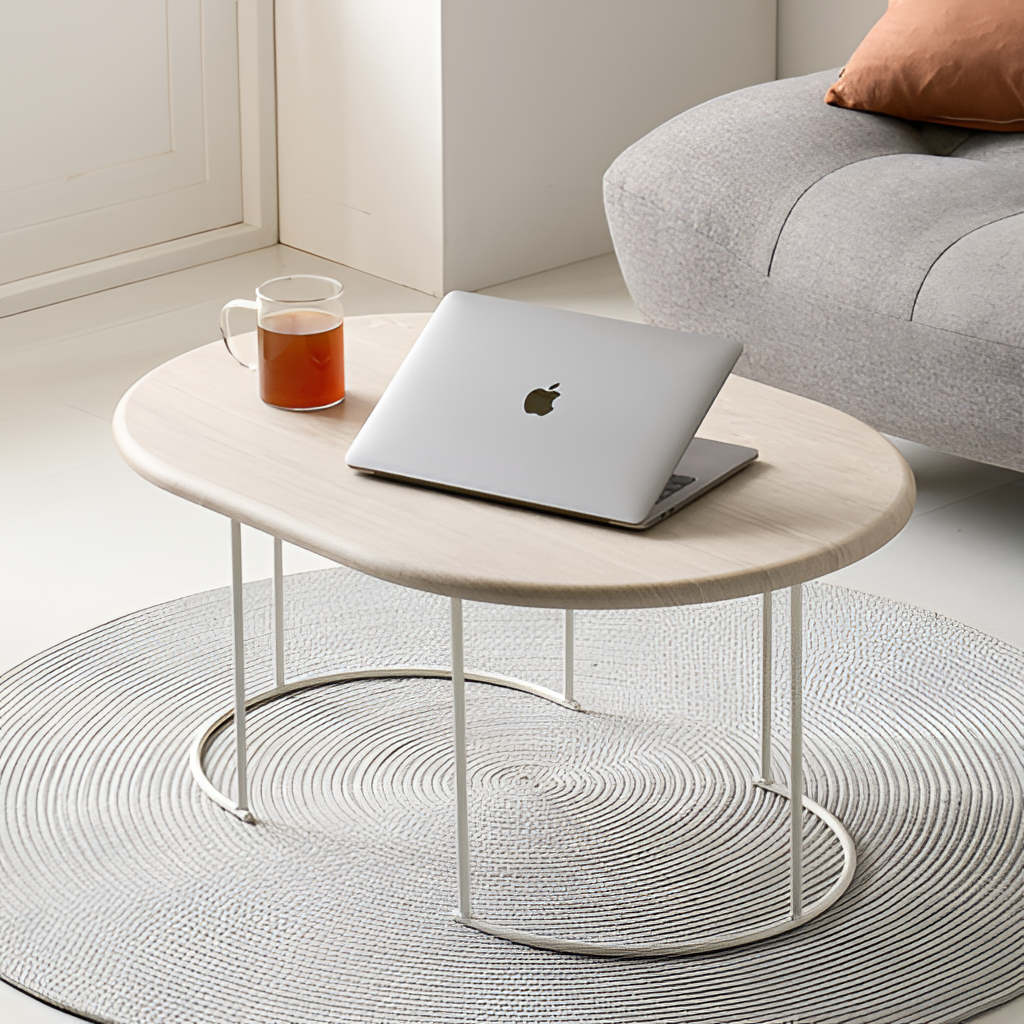
wood coffee table, living room, gray rug flooring, with concentric pattern, paint wallpaper, with solid pattern, minimalist